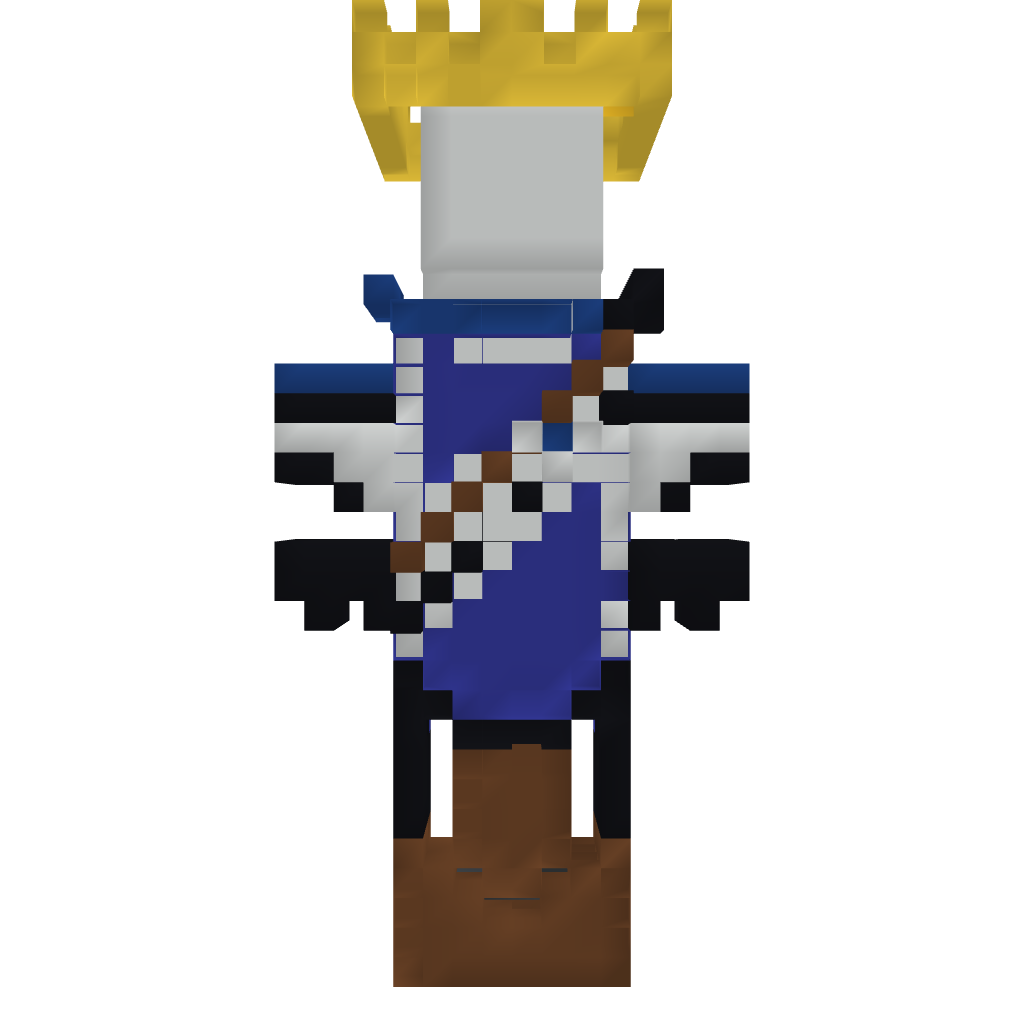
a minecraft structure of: King Statue